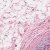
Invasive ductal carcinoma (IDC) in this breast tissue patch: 0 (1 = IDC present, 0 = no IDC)